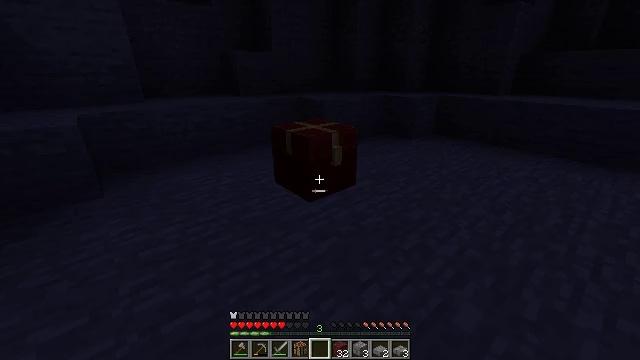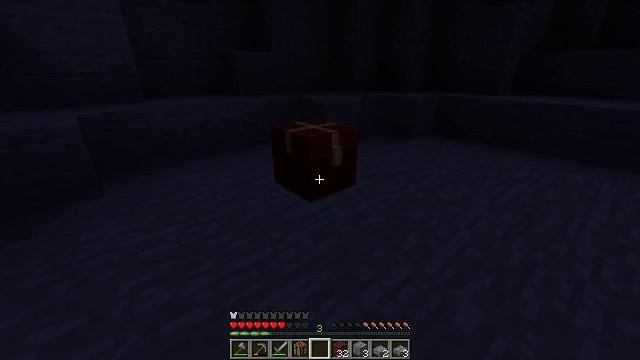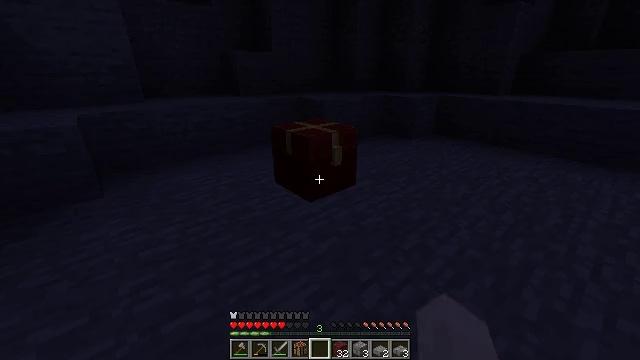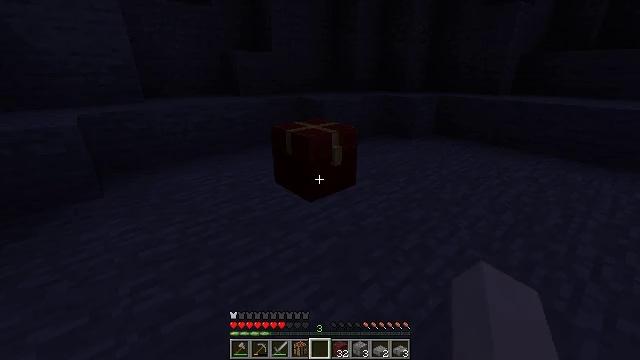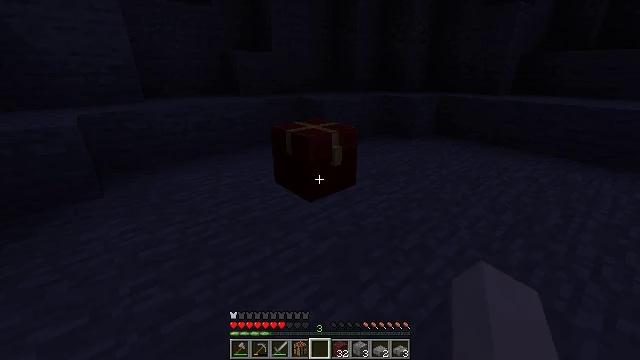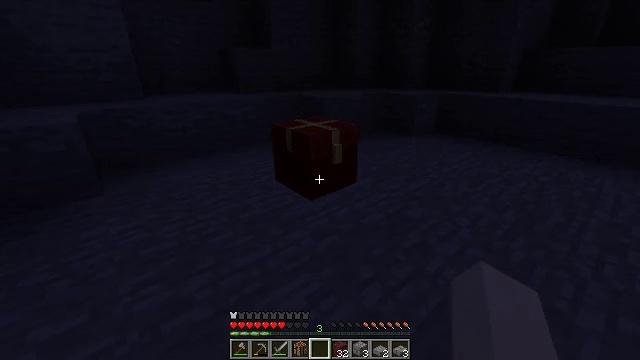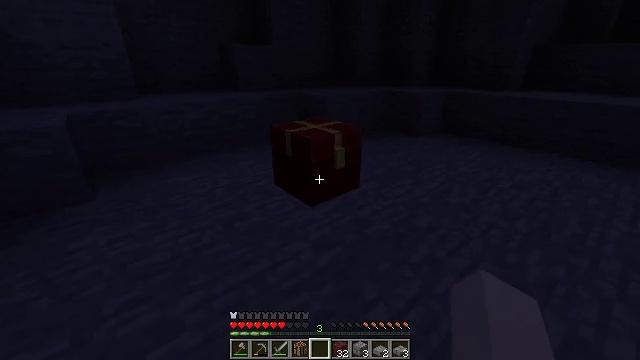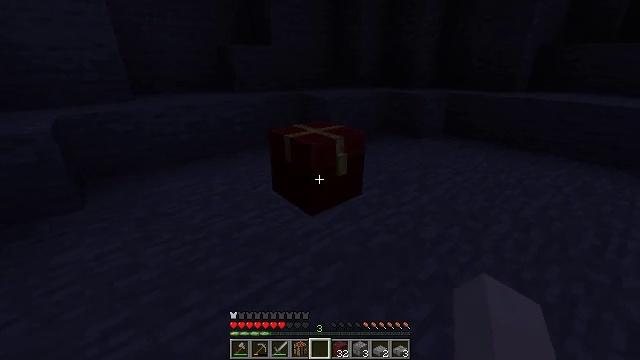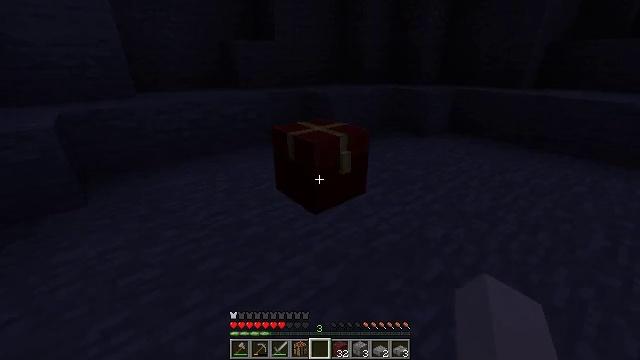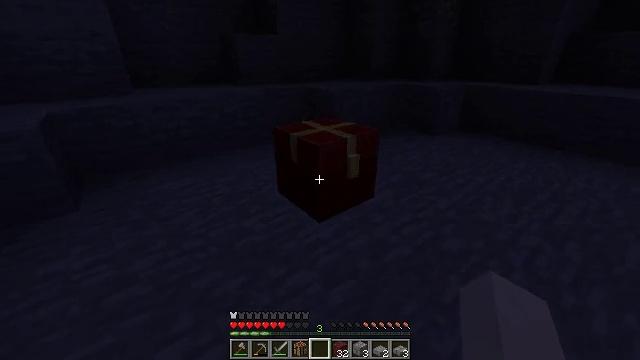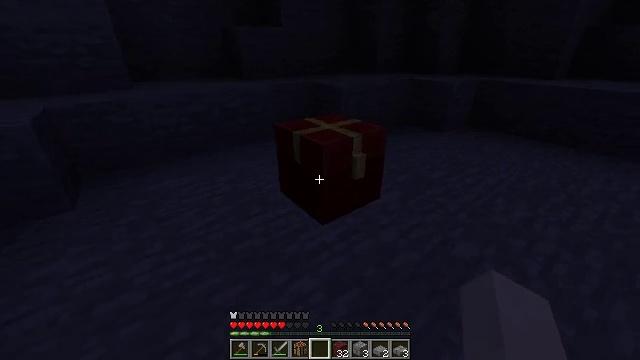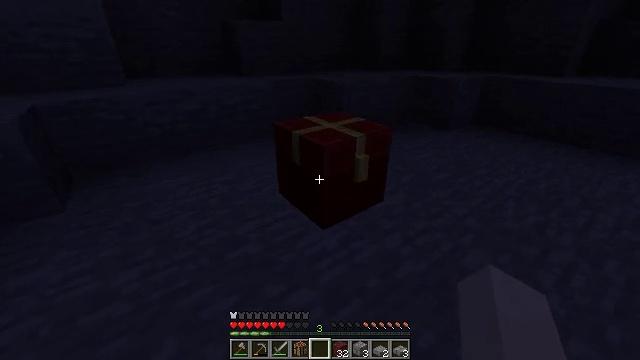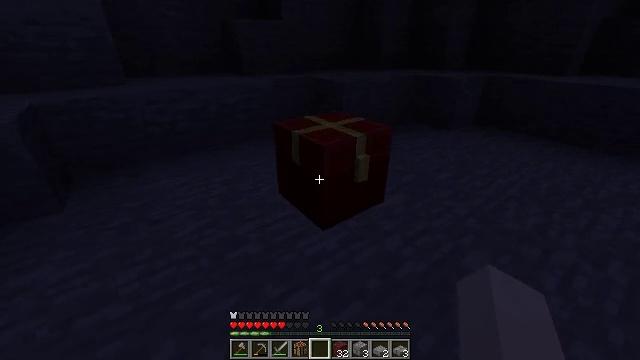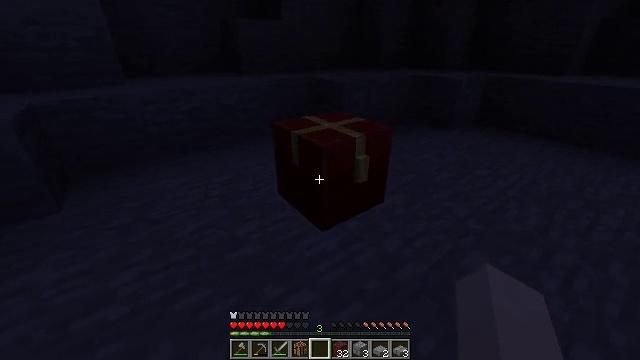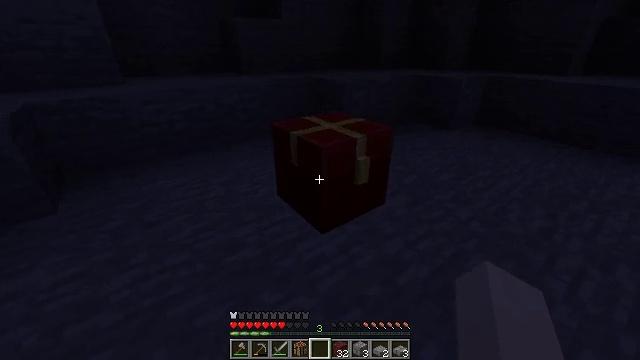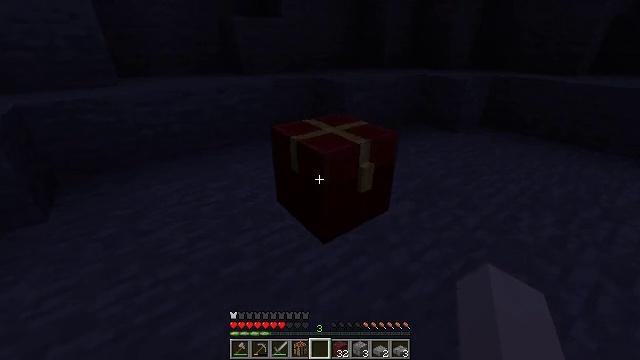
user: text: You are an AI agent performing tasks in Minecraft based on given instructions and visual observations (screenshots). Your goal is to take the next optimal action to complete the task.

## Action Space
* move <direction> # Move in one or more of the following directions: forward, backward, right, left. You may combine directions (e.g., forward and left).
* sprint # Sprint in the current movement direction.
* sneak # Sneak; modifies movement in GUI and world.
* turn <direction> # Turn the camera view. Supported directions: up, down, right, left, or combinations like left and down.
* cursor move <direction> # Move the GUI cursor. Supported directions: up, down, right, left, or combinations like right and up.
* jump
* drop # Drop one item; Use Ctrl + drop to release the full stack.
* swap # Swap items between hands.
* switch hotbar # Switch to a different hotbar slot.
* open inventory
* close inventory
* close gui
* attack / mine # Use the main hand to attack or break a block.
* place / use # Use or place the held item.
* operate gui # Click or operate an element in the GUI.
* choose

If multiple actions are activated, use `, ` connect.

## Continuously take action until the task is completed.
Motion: motion action
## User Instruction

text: Gather the chest from its place.
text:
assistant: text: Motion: no_op
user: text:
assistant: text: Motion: no_op
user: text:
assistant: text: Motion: no_op
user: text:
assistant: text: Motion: no_op
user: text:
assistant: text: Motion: move forward
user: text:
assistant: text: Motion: move forward
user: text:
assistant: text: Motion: move forward
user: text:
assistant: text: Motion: move forward
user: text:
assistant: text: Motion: move forward, turn down
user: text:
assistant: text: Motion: turn down
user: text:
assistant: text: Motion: no_op
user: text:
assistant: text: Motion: no_op
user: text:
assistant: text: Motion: no_op
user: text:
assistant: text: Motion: move forward
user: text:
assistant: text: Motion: move forward
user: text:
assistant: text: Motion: move forward
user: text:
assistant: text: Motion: move forward
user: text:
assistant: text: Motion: no_op
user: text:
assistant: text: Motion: no_op
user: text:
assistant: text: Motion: no_op
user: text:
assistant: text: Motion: switch to hotbar 2
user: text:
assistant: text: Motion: switch to hotbar 2
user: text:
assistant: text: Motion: switch to hotbar 2
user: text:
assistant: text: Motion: no_op
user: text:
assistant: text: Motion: no_op
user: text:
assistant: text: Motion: no_op
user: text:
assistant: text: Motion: no_op
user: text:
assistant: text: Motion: no_op
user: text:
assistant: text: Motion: no_op
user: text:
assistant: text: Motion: no_op